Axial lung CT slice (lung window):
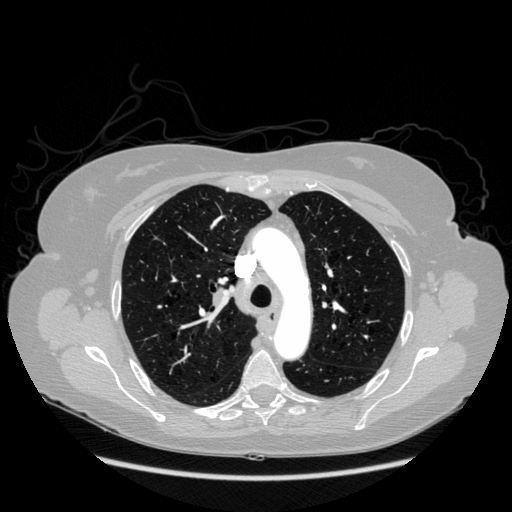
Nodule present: no